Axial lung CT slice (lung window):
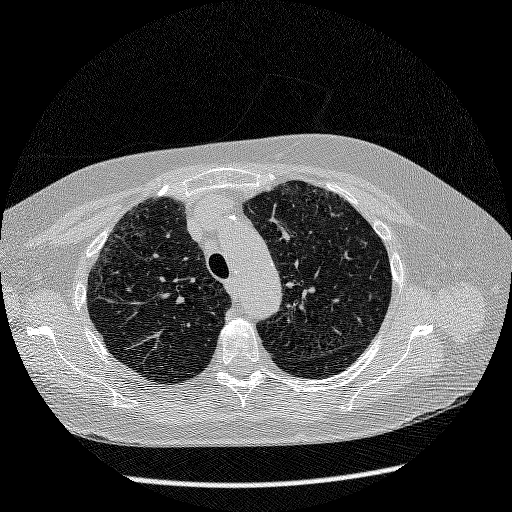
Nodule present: no